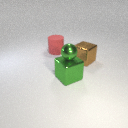
large red rubber cylinder behind large brown metal cube